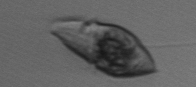
Label: Gyrodinium